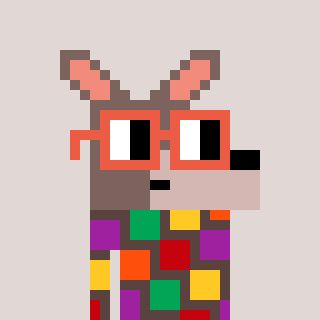
a pixel art character with square orange glasses, a kangaroo-shaped head and a darkbrown-colored body on a warm background